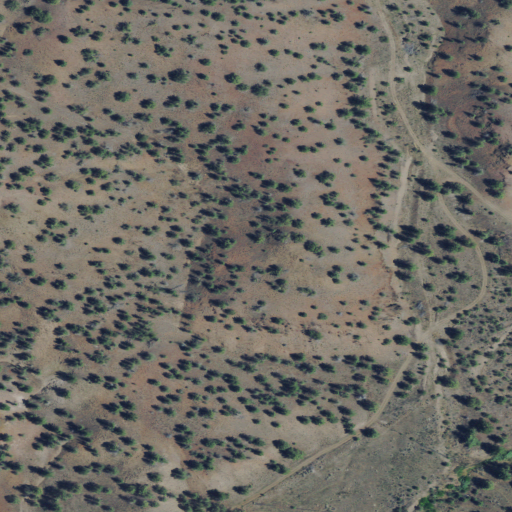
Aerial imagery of valley in Oregon named Thompson Canyon containing shrub and grassland